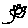
Label: flower